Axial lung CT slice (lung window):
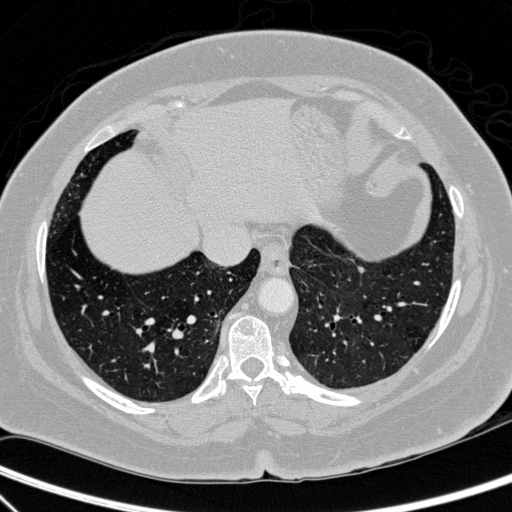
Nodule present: yes
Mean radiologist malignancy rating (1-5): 2